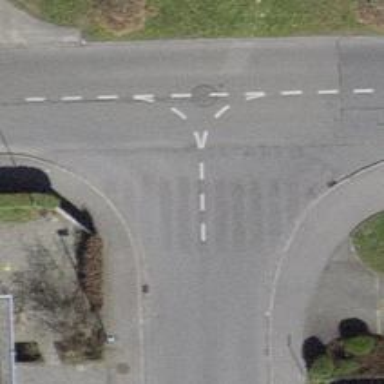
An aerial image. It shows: Zebra crossing on footway.